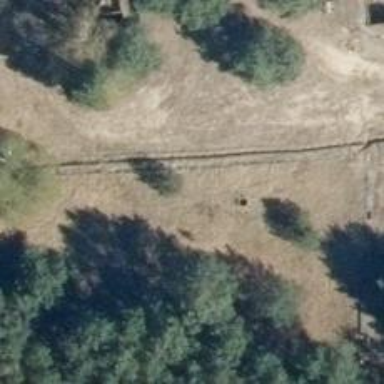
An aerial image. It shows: Shelter that serves as hunting stand.